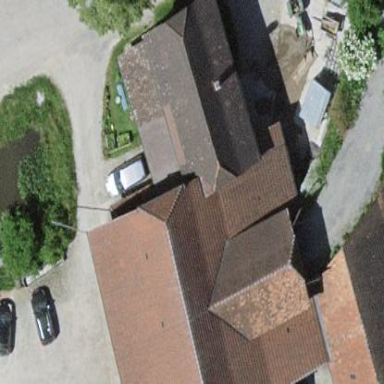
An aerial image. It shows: Barn.